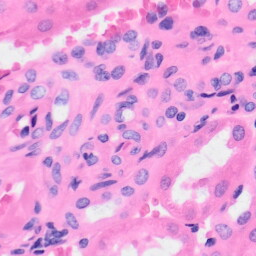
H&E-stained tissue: Kidney